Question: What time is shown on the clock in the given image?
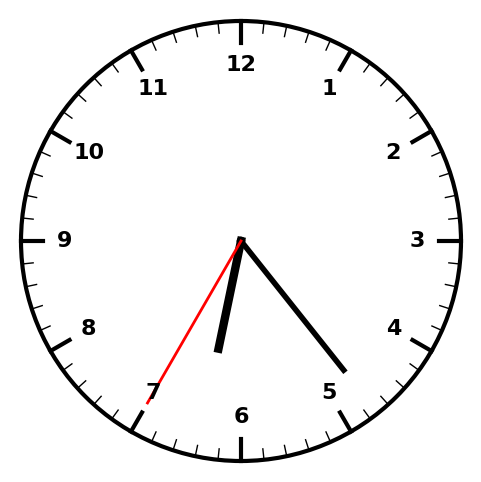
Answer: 06:23:35